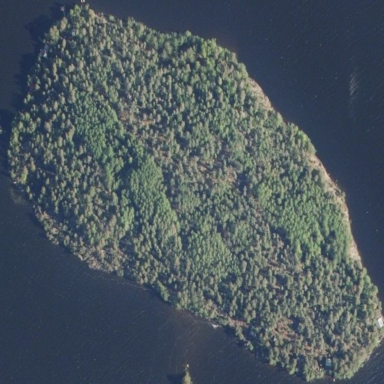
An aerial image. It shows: Islet covered with woodland.